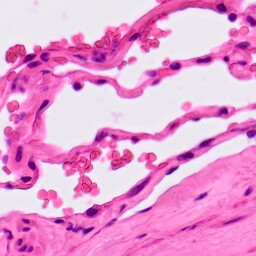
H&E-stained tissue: Lung